Question: My current Java professor has customized Eclipse (see screenshot below). I really like the orange highlights, which is why I want to know how to do this myself. Do I have to change some settings, or is this a theme, or is there some completely different way?
Since I'm using both: Is this possible on Windows/iOS, and if so, how?

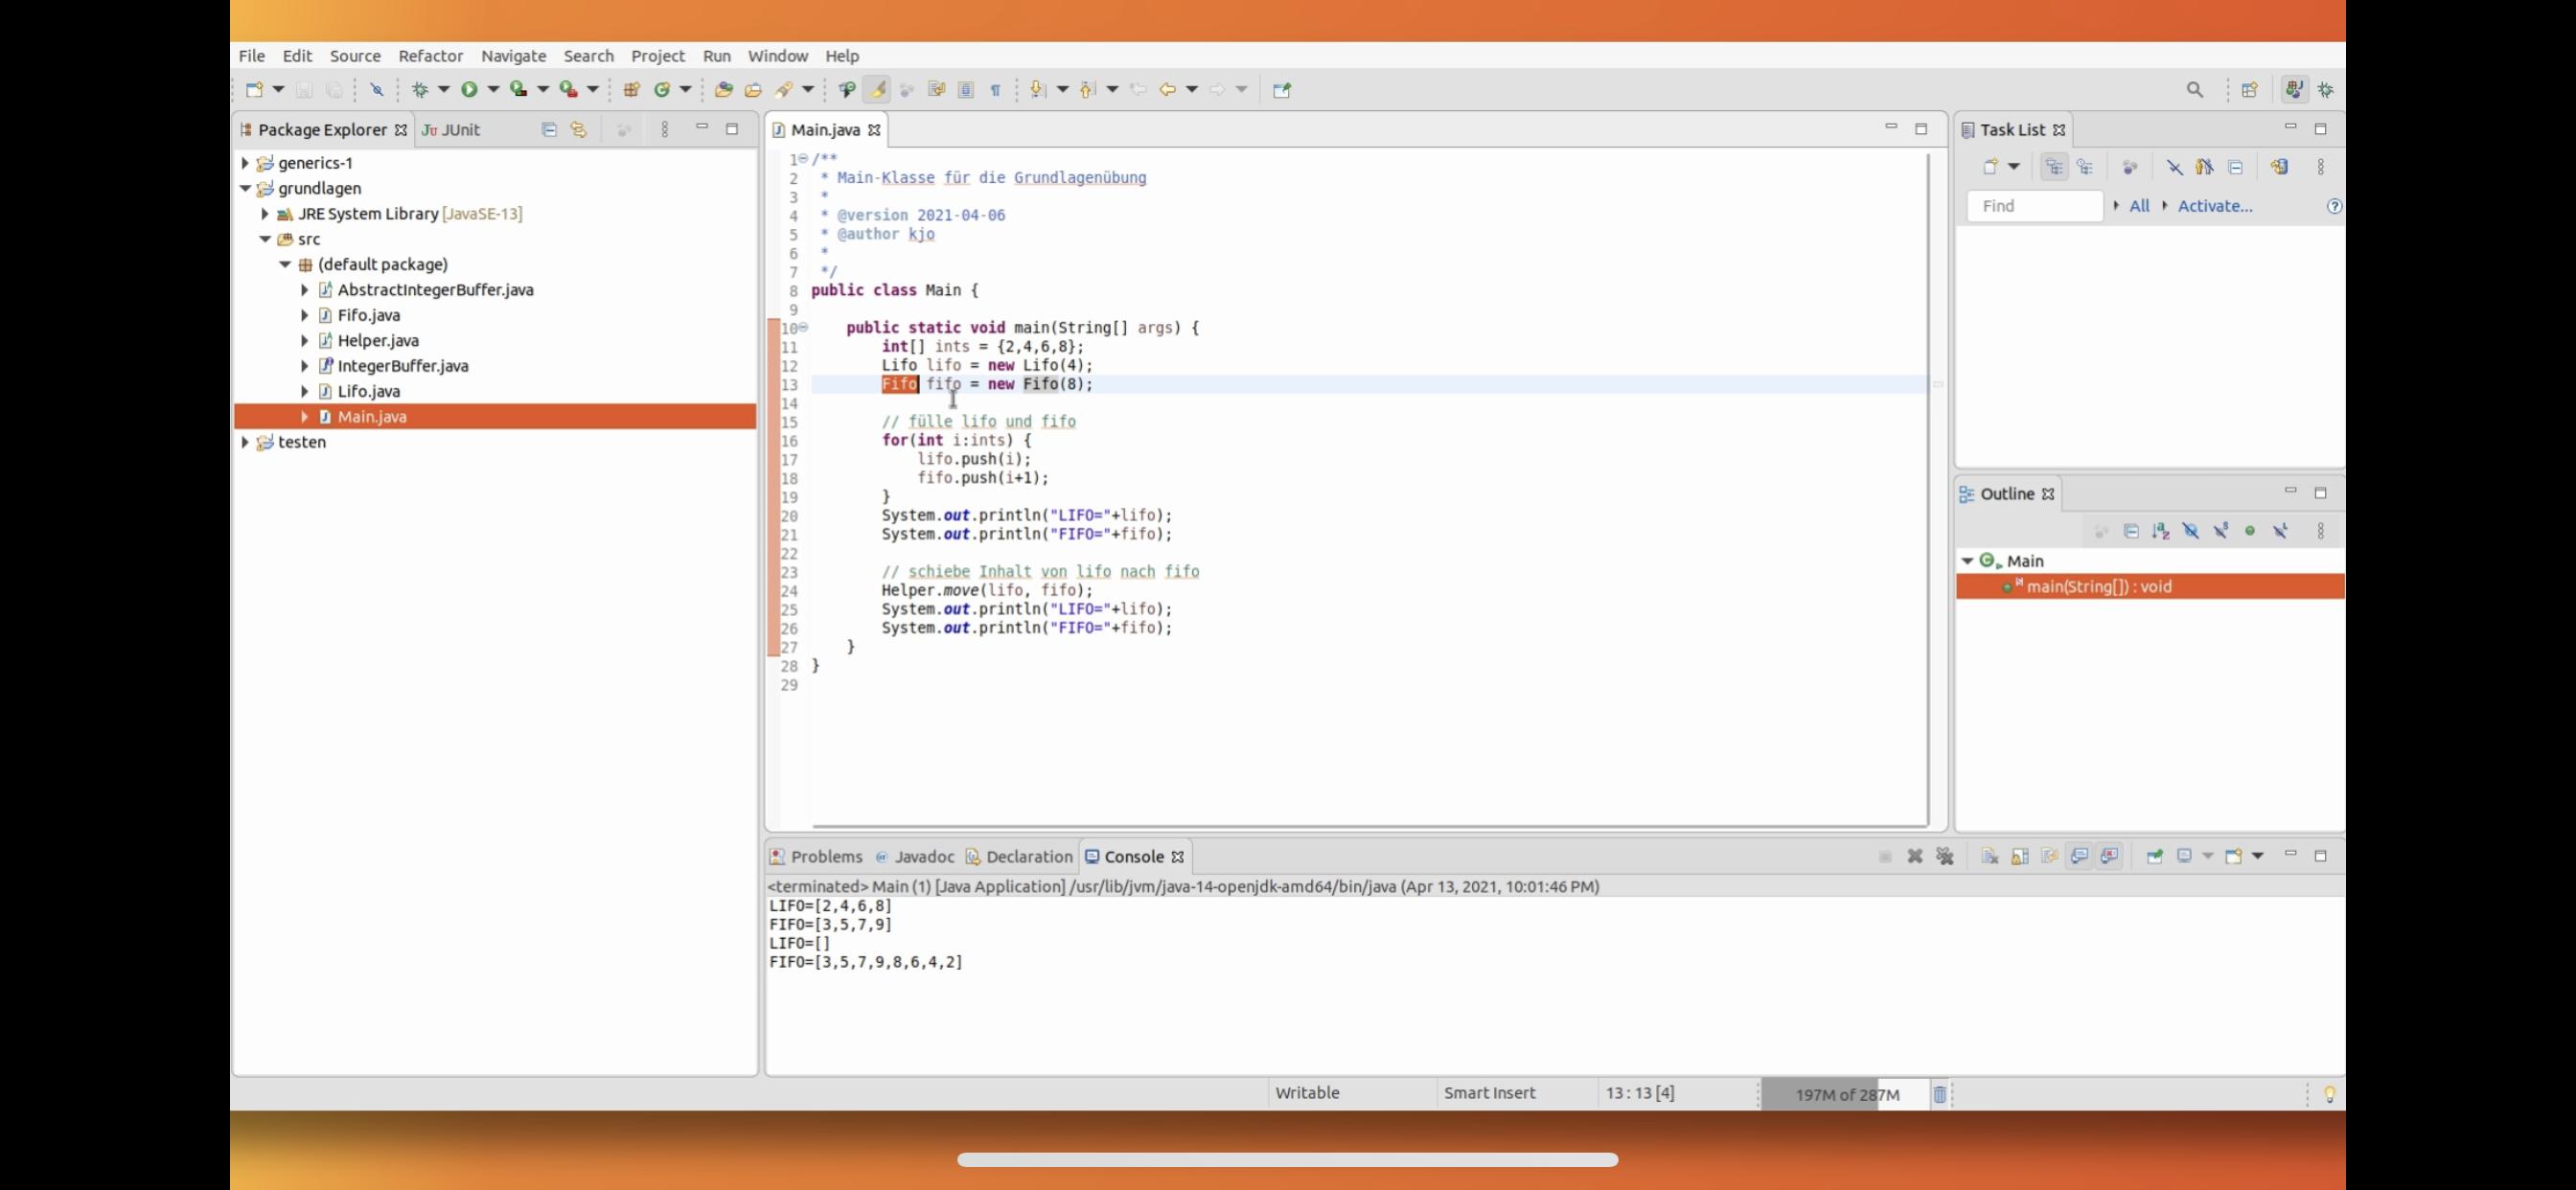
Answer: You find that in under with color name (See picture). A restart of eclipse may be necessary for it to take effect. Other colors outside the editor you find under "General>>Appearance>>Colors and Fonts".
<URL>